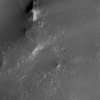
Atmospheric dust classification: not_dusty